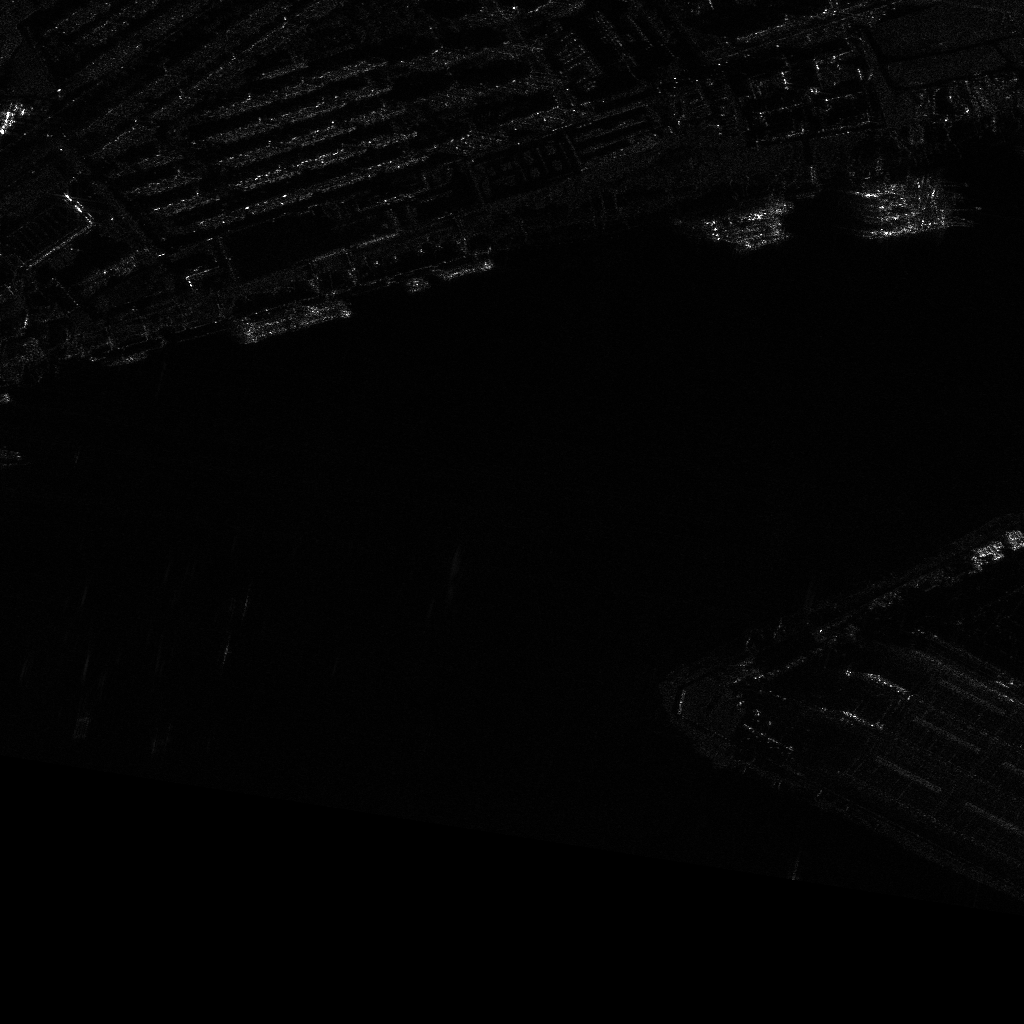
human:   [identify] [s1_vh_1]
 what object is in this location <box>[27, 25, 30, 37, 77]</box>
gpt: <ref>1 medium dredger at the left</ref>